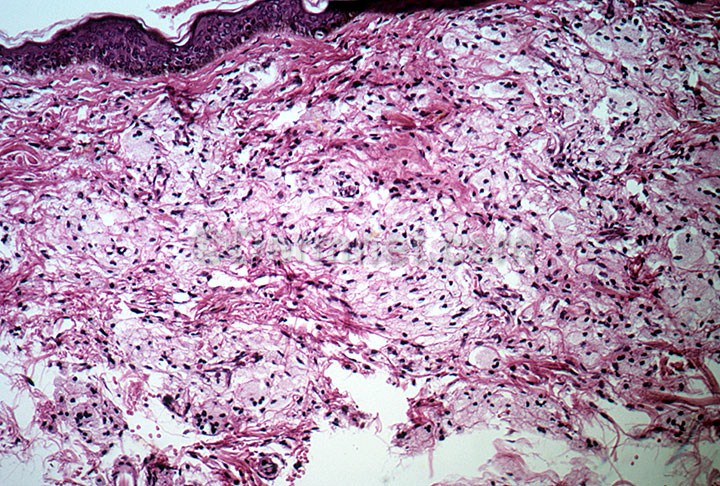
Disease: Systemic Disease